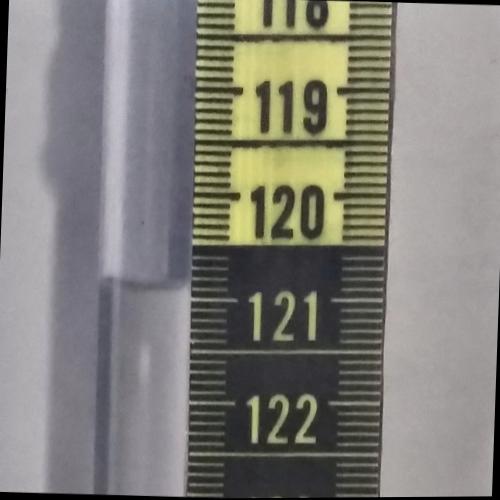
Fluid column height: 120.9 cm